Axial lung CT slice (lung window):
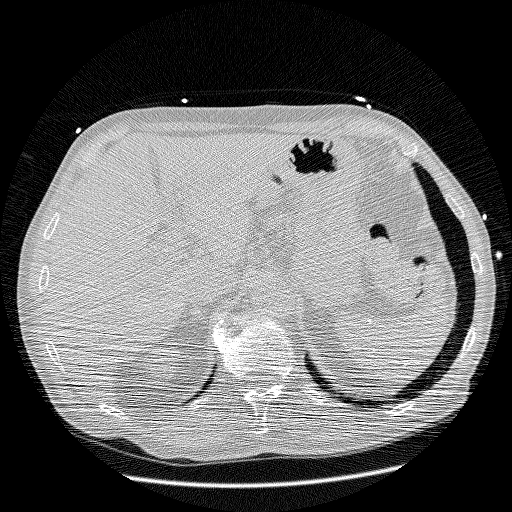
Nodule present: no